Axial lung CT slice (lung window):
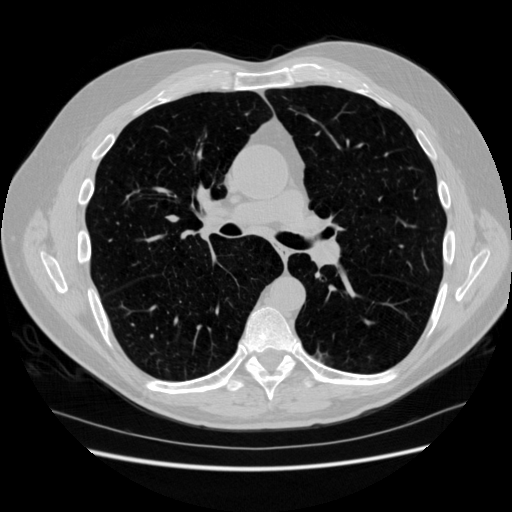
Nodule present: no